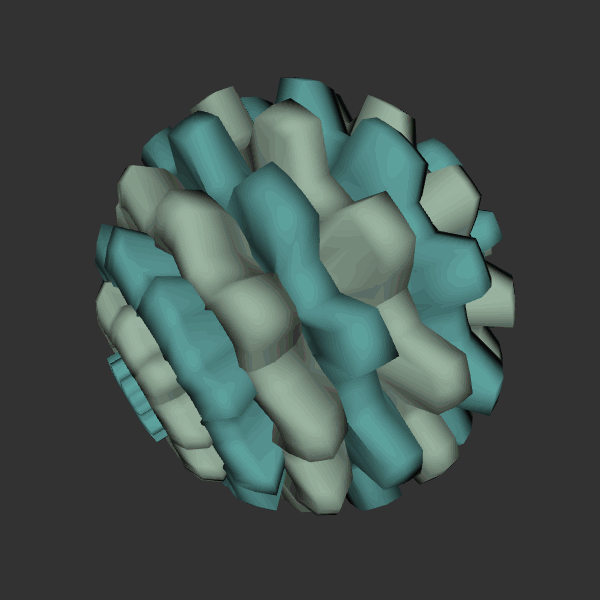
Background: dark